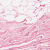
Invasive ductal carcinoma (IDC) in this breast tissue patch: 0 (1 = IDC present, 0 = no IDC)